Question: My question is basically the same as in <URL>. How ever the solution proposed in the answer of that question produces a problem with the translation in my module.
The "Select article" field is correctly included in the params section of my module backend, but the strings are not translate:

I have used the following code to include the form field:
'''
<fields name="params" addfieldpath="administrator/components/com_content/models/fields">
<fieldset name="..." label="..." >
<field name="id" type="modal_article"
label="Select Article" description="Article Id" />
...
</fieldset>
</fields>
'''
The only visible difference I see is that I use 'name="params"' instead of 'name="basic"'. But if I use basic then the whole form field section disappears.
I have already tried different ways to import the language file but none has work so far.
I had originally use the language override of Joomla to resolve this issue, now I needed to make the module portable and so I added the translations directly into the module:
I have created the following folder structure inside my module:
'''
|-- ...
|-- tmpl/
|-- language/
\-- en-GB/
\--en-GB.mod_mymodule.ini
'''
Then I added the following code to my mod_mymodule.xml:
'''
<languages folder="language">
<language tag="en-GB">en-GB/en-GB.mod_mymodule.ini</language>
</languages>
'''
And in the ini file I have defined the following variables:
'''
COM_CONTENT_SELECT_AN_ARTICLE="Select an article"
COM_CONTENT_CHANGE_ARTICLE_BUTTON="Select / Change"
'''
This works but it seems that the file name must follow the convention: '<lang>.<module name>.ini', where '<lang>' is for example 'en-GB' and '<module_name>' is for example 'mod_mymodule'. If the name is slightly different it does not seem to work.
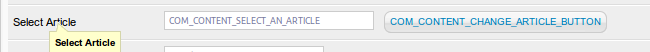
Answer: In order to translate a Joomla language constant i.e. 'COM_CONTENT_SELECT_AN_ARTICLE' you can use Joomla language overrides <URL> . In addition the issue may also be resolved if language files for the specific module are created containing the language constant and a corresponding translation.